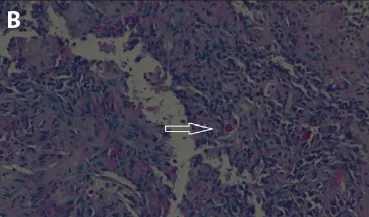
A photomicrograph of a section stained with Alcian Blue and PAS (ABPAS) showing fungal elements with morphological features
of Cryptococcus (B).
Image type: pathology (h&e)